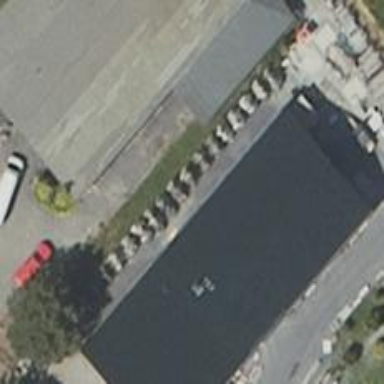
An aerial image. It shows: Commercial building.